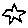
Label: star